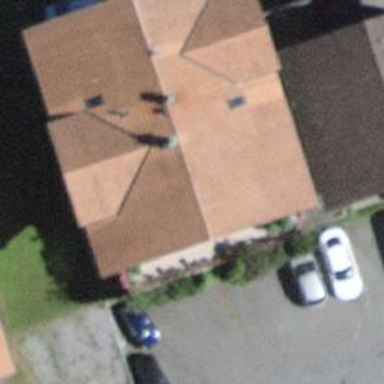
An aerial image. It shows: Residential building.